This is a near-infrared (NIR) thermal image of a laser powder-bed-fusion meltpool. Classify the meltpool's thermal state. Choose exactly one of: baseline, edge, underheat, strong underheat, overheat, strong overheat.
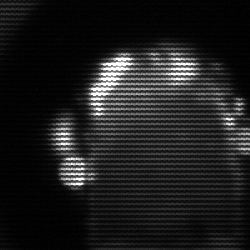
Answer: baseline